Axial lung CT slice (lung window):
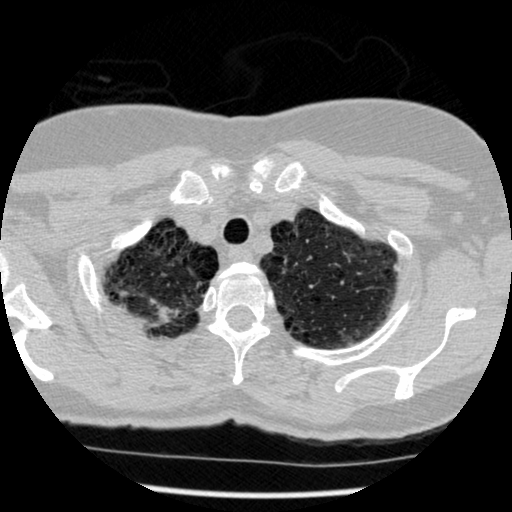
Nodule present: no